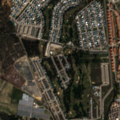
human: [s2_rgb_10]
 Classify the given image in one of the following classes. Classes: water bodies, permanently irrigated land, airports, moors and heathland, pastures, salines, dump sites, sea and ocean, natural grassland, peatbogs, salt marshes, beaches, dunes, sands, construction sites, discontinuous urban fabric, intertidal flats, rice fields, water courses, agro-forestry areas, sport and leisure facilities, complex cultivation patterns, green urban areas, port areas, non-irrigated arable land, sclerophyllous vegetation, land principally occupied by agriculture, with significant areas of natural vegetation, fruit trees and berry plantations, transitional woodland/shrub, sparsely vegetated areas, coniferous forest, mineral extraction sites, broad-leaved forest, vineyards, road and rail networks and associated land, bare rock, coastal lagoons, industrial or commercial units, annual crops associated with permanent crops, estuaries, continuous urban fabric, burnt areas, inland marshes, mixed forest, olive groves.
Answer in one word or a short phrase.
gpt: discontinuous urban fabric, sport and leisure facilities, complex cultivation patterns, broad-leaved forest, transitional woodland/shrub